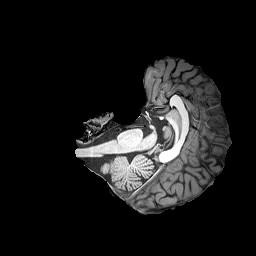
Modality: T1w
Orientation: axial
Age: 27
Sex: female
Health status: healthy